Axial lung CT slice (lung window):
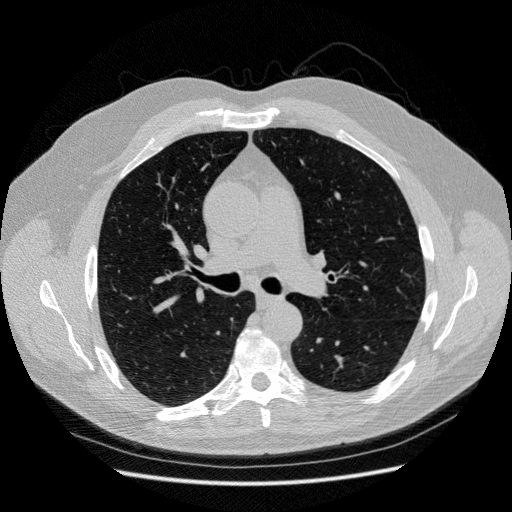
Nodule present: no